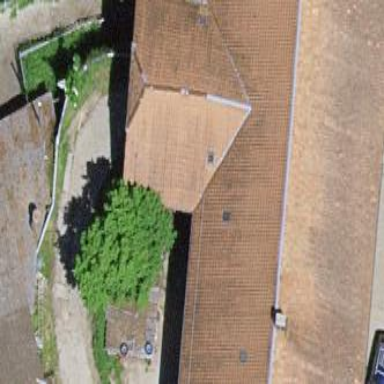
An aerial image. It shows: Farm building.